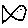
Label: fish